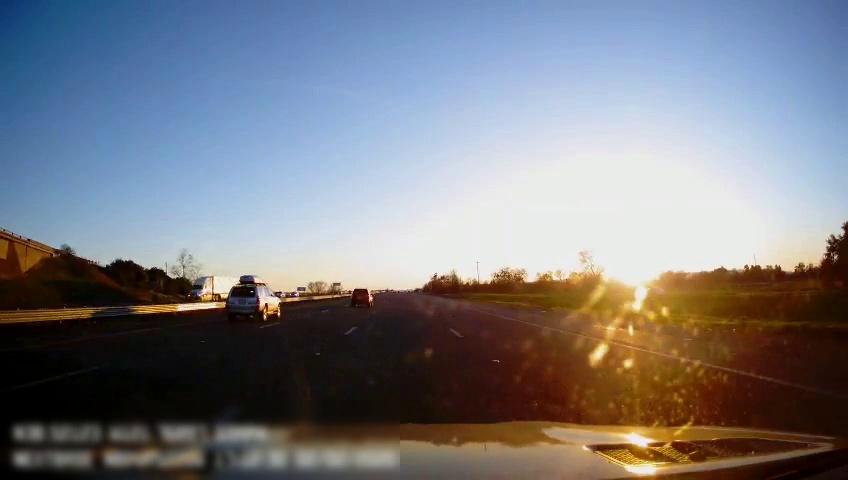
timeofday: Day
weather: Sunny
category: Drivable Space
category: Vehicles | SUV
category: Vehicles | Truck
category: Vehicles | Car
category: Vehicles | SUV
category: Vehicles | Car
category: Lanes | Alternate Lane
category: Lanes | Alternate Lane
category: Lanes | Current Lane
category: Lanes | Current Lane
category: Lanes | Alternate Lane